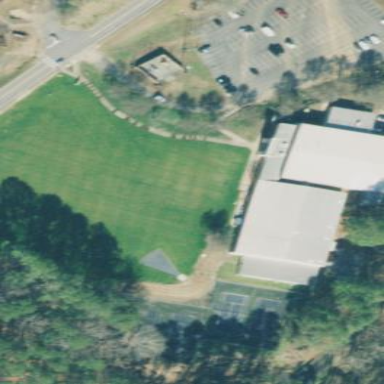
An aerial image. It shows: Building that is sports hall.